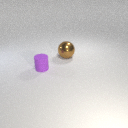
small purple rubber cylinder to the left of large brown metal sphere